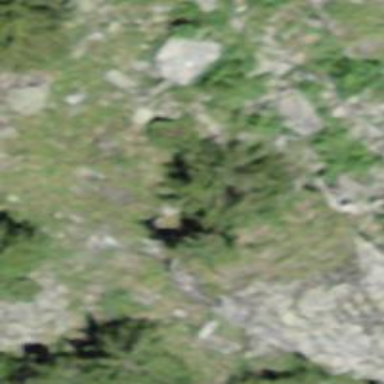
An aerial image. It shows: Needle-leaved tree in nature.